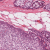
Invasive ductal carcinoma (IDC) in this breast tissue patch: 1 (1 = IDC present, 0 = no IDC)